Aerial crown-view tile of a tropical tree (Barro Colorado Island, Panama), acquired 20250915:
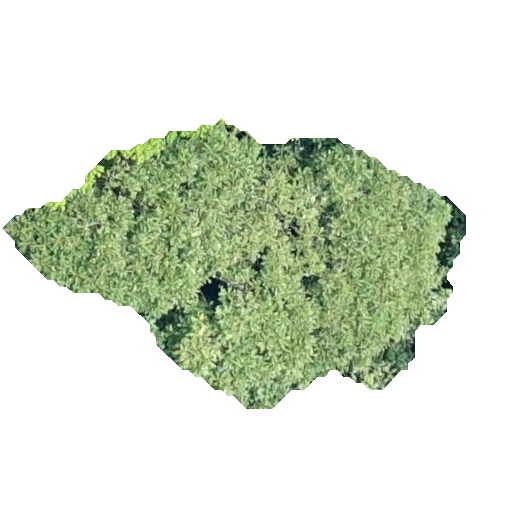
Species: Dipteryx oleifera
GBIF accepted scientific name: Dipteryx oleifera
Crown area: 119.2 m²